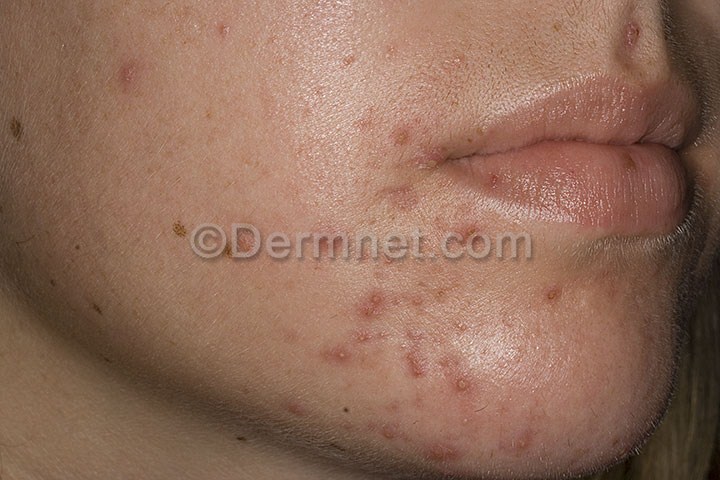
Disease: Acne and Rosacea Photos